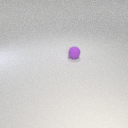
small purple rubber sphere